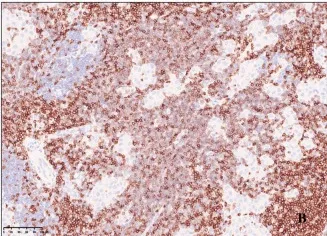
CD43.
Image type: pathology (immunostaining)